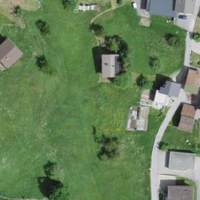
EUNIS habitat code: 55
Species observed at this site:
Angelica sylvestris